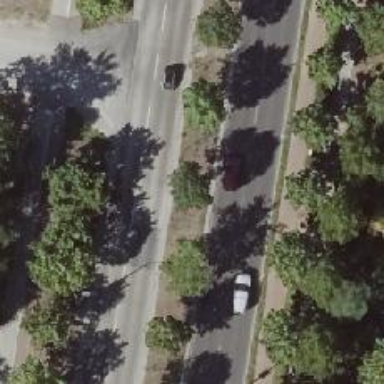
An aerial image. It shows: Beautiful avenue lined with deciduous broadleaved trees.